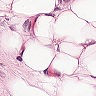
Metastatic tissue present: yes